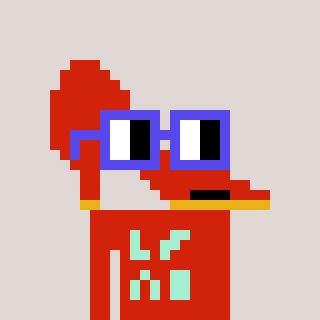
a pixel art character with square blue glasses, a highheel-shaped head and a red-colored body on a warm background